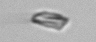
Label: detritus_transparent